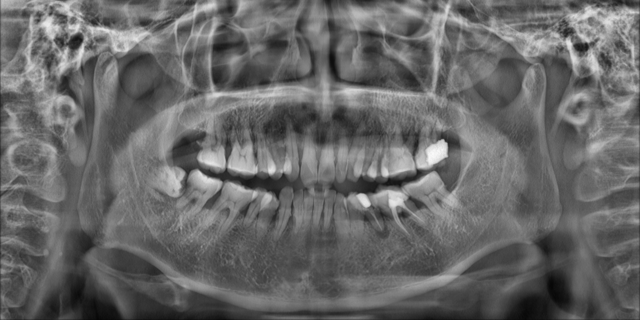
adult